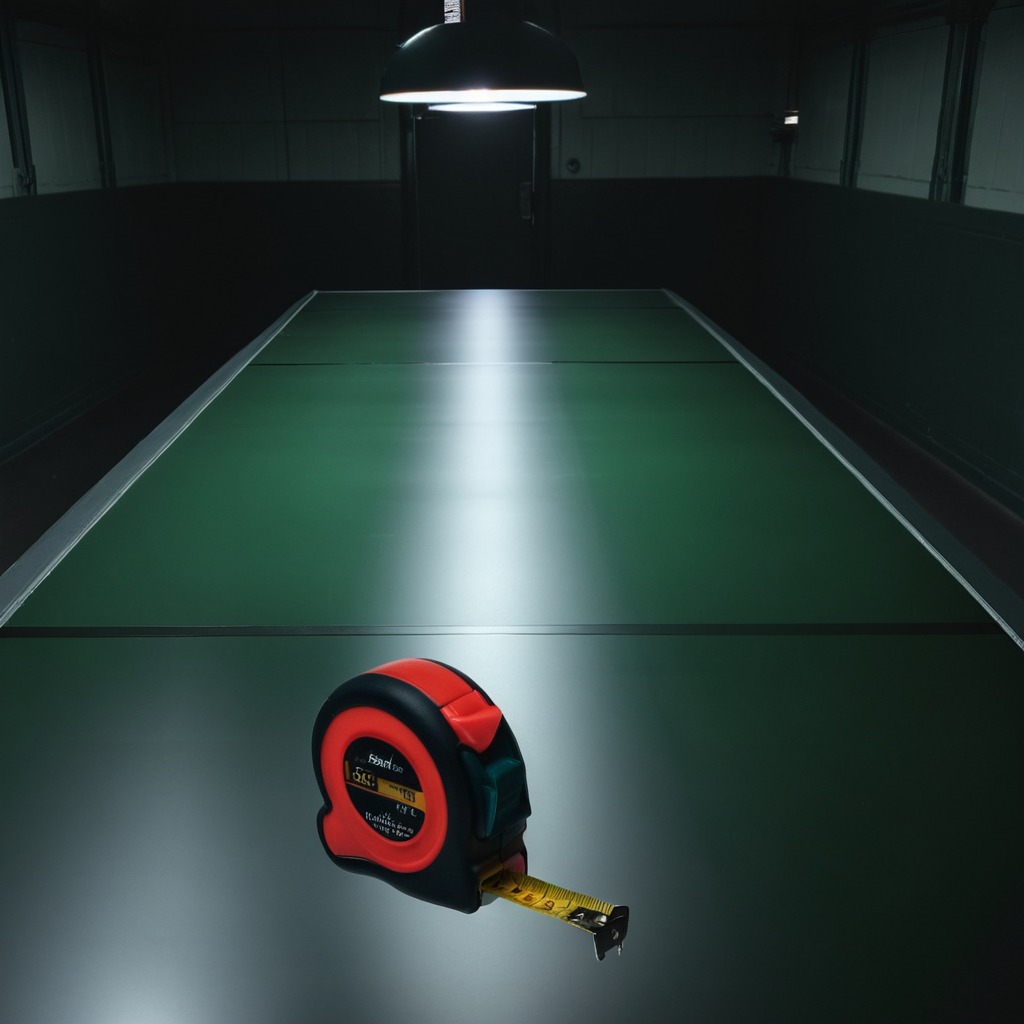
A measuring tape is lying on the table in the railway signal maintenance room.